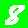
Digit: 8